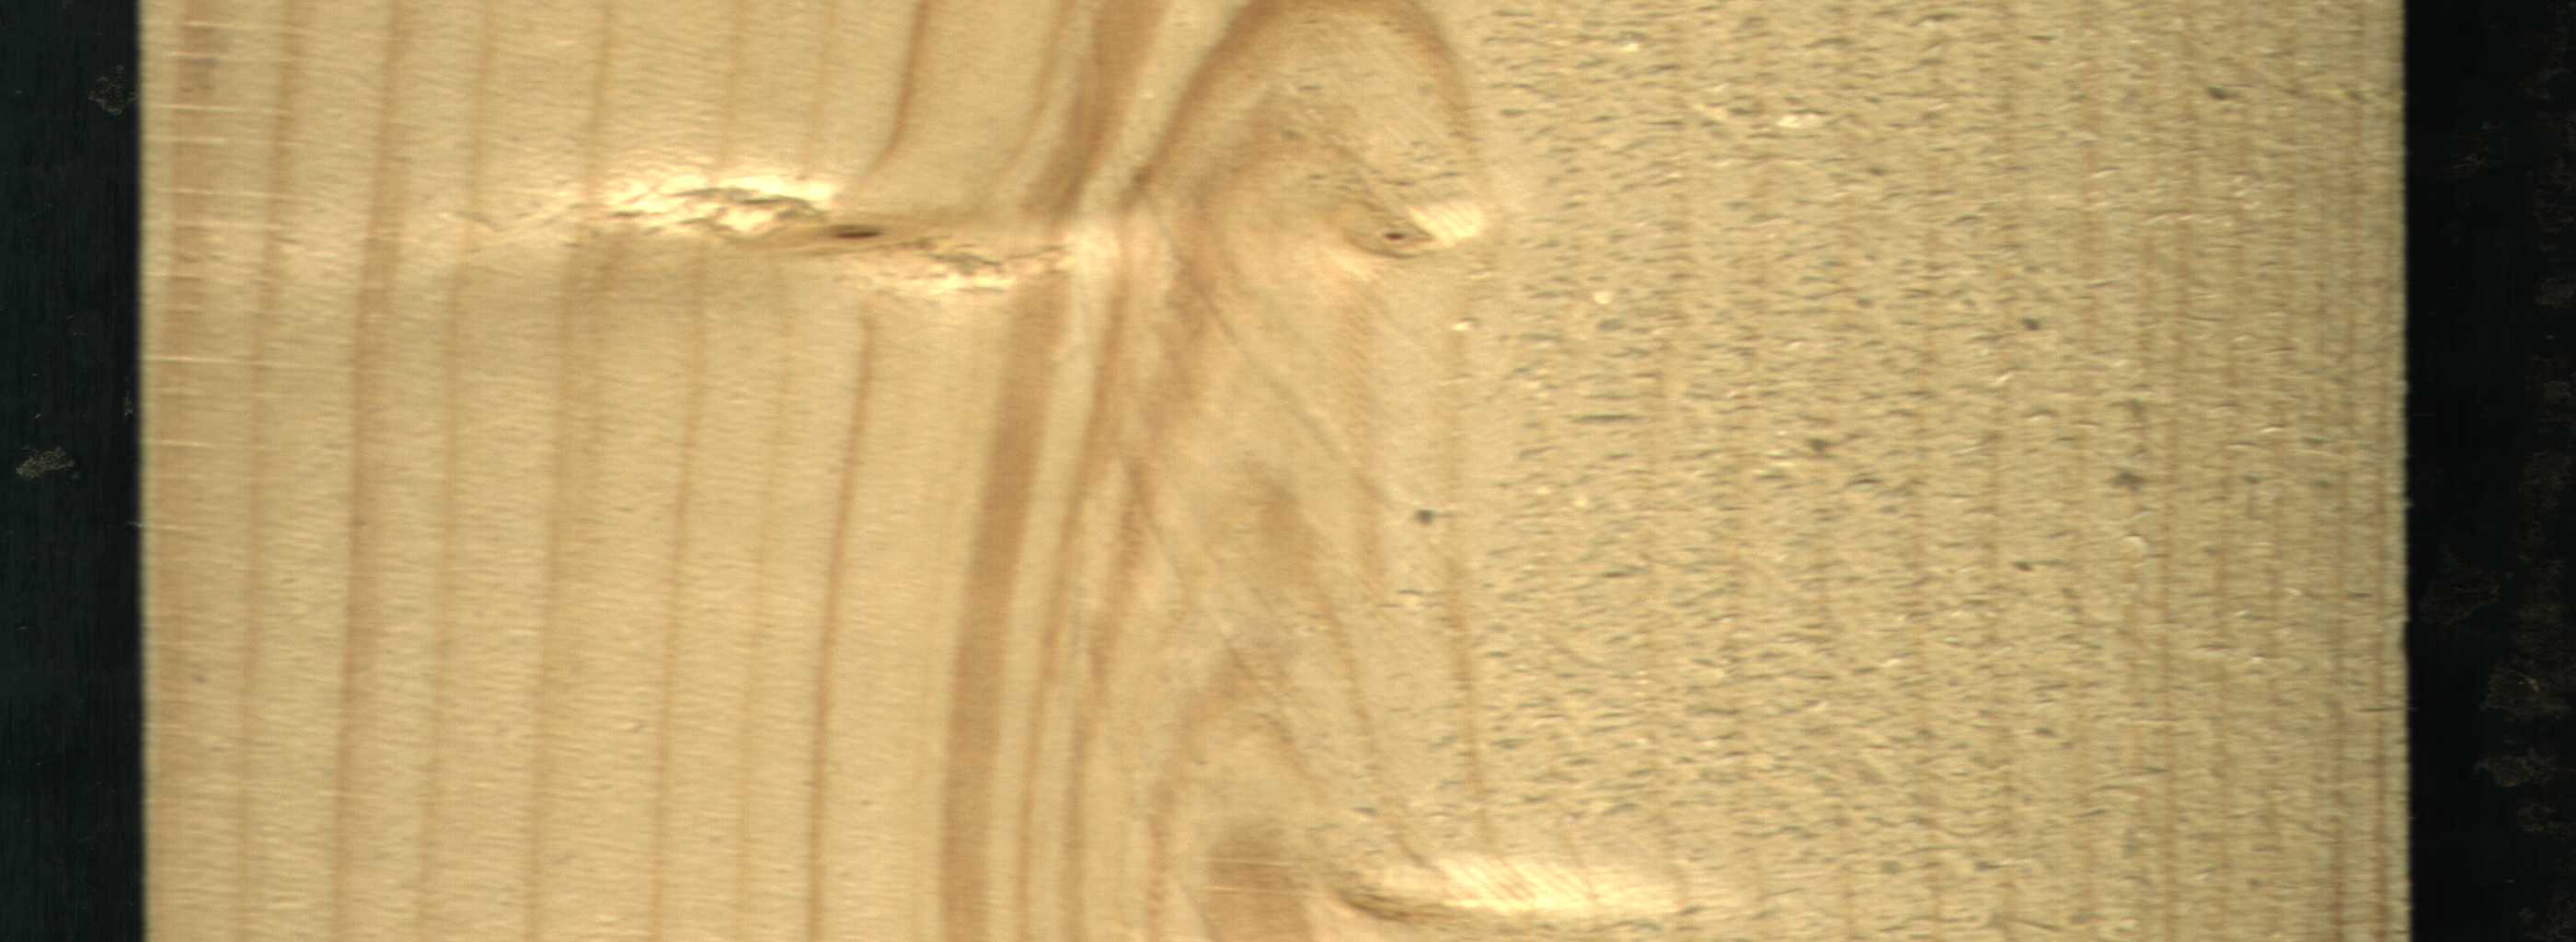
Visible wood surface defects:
Live_Knot
Live_Knot